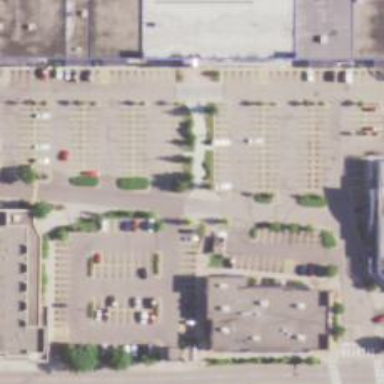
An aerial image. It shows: Retail area.